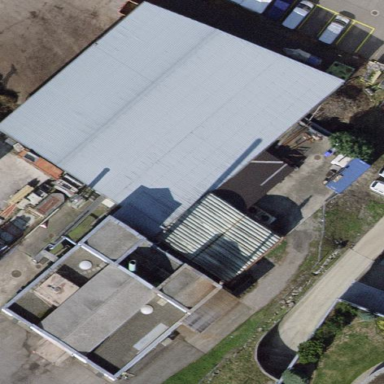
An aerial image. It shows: Industrial building.